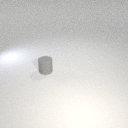
small gray rubber cylinder